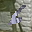
Label: 6